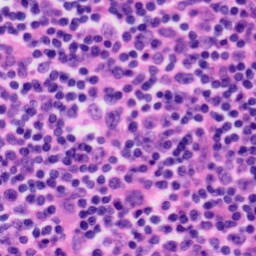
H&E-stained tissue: Tonsil